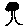
Label: tree